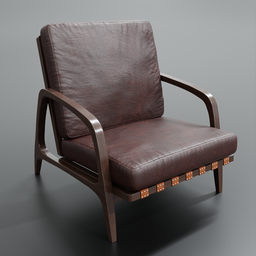
Label: furniture